Current action and preconditions to check: path_clear

Your task: For each precondition in the list above, predict whether it will hold at this action.

Consider the current scene as observed from the mobile robot's camera, and analyze the predicted future states of all dynamic agents (e.g., people, animals, vehicles, or any moving entities) within the NEXT SECOND.

IMPORTANT: Only answer "very likely" if you are absolutely certain—based on strong, clear evidence—that a dynamic agent will violate the precondition in the predicted future state. Do NOT answer "very likely" for unlikely, ambiguous, or low-probability risks.

Ask yourself for each precondition: Is there a high probability, with clear and convincing evidence, that the predicted future states of any dynamic agent will interfere with the predicted future state of the currently executing action within the NEXT SECOND, causing that precondition to fail?

Assess the risk level based on these predictions. Use "likely" or "very likely" if motions create a clear risk of interference.

Use "neutral" or "improbable" if agents are nearby but their predicted paths are clearly diverging or non-conflicting.

Failure Risk Categories: "very improbable", "improbable", "neutral", "likely", "very likely"

Answer Format: Output ONLY the probability_of_failure value from these categories: "very improbable", "improbable", "neutral", "likely", "very likely"

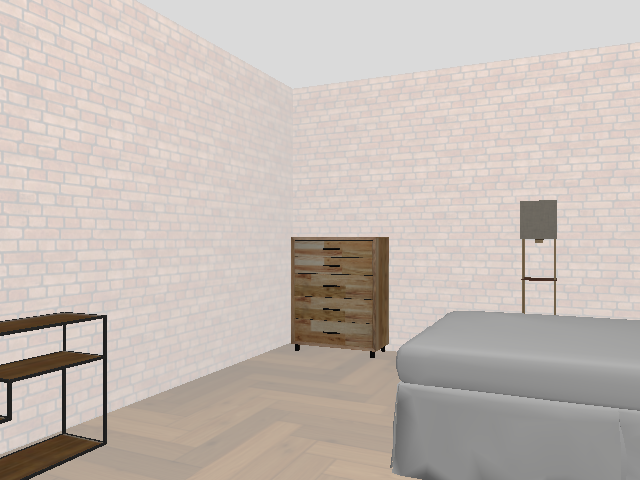

Answer: very improbable